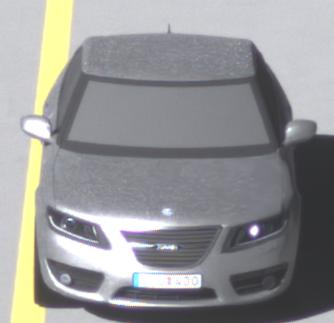
Make: Saab
Model: 5-Sep
Detailed model: 9-5 1.6T
Model produced from: 2010/06
Model produced until: 2011/12
Doors: 4
Color: white
Road condition: dry road
Daytime: morning or afternoon
Contrast: high contrast